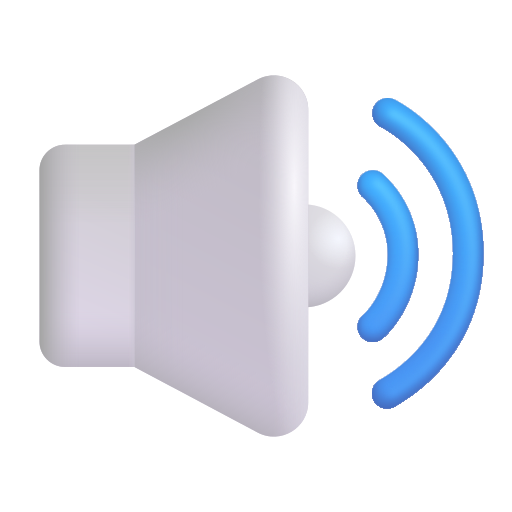
speaker high volume color